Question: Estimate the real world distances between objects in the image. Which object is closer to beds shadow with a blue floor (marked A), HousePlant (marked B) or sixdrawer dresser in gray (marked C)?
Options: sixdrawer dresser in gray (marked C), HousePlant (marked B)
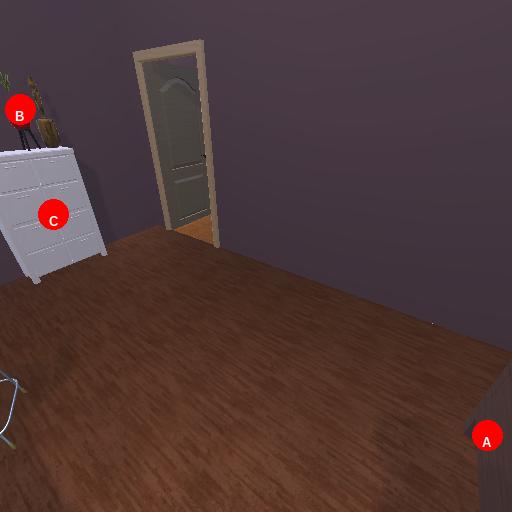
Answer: sixdrawer dresser in gray (marked C)